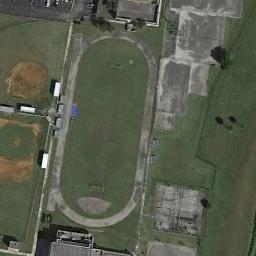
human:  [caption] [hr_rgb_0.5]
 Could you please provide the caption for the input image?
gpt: The ground track field is beside the grass .

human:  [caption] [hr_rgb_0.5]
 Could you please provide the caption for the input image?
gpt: Track and field are built on the lawn next to the building .

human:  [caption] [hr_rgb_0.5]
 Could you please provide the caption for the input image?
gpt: The ground track field is between two baseball diamonds and some open areas .

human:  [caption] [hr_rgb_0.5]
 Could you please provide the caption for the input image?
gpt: There is a shabby track and field .

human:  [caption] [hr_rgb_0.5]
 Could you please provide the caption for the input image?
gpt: There are green lawns around the ground track field with a gray track .